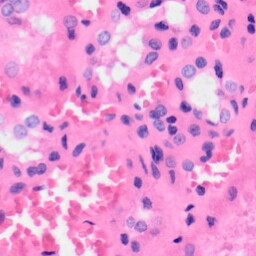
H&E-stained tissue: Kidney